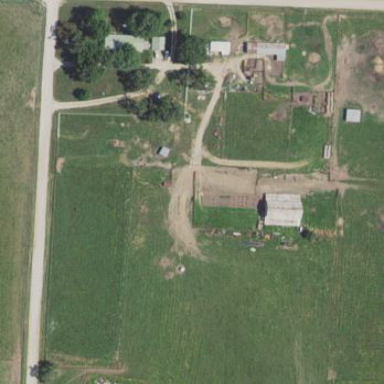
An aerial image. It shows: Farmyard area.